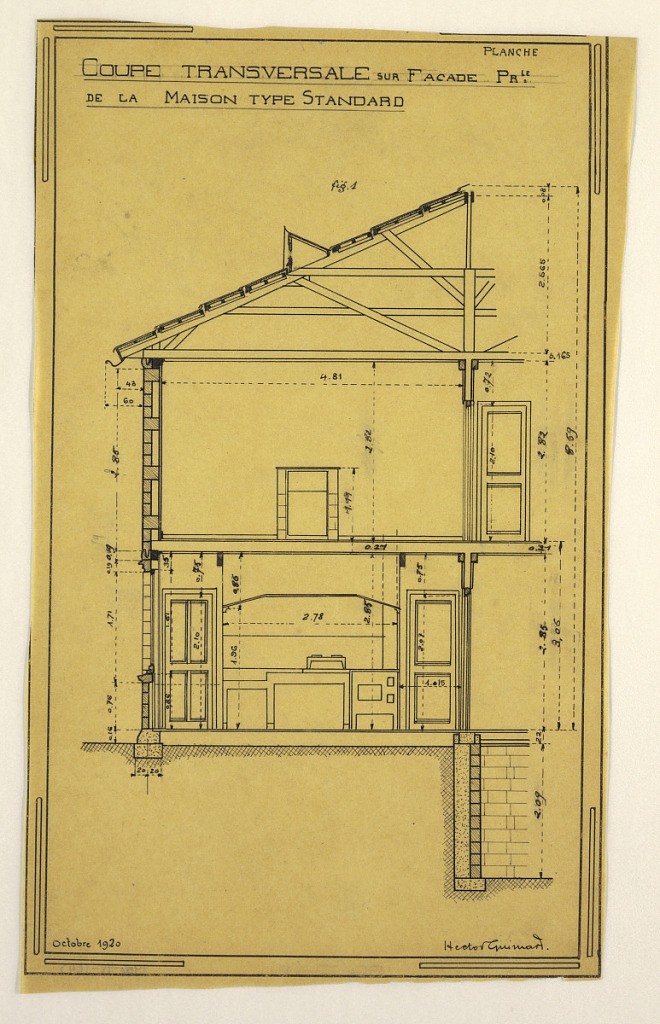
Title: Design for a Mass-Operational House Designed by Hector Guimard, Cross Section from the Side
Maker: Hector Guimard, French, 1867–1942
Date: October 1920
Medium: Pen and black ink, graphite on tracing paper
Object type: Drawing
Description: Design for a mass-operational house by Guimard. Design shows transversal cross section of the house